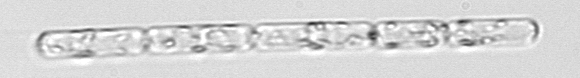
Label: Dactyliosolen_fragilissimus